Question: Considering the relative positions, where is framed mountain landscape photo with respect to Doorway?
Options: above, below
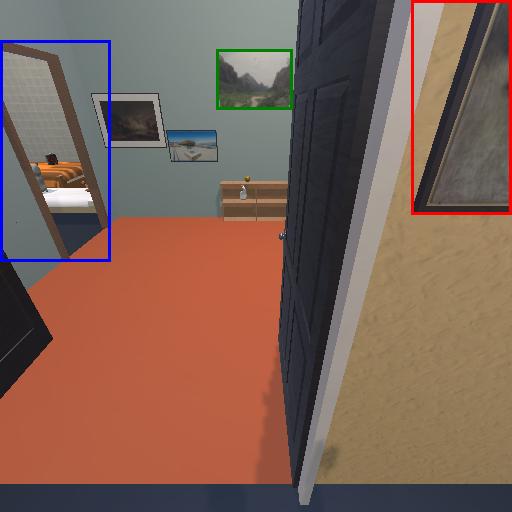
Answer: above